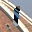
Label: 1